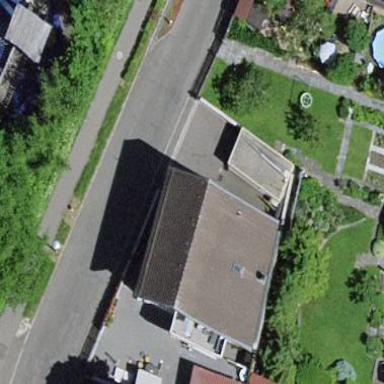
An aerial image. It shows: Semidetached house.